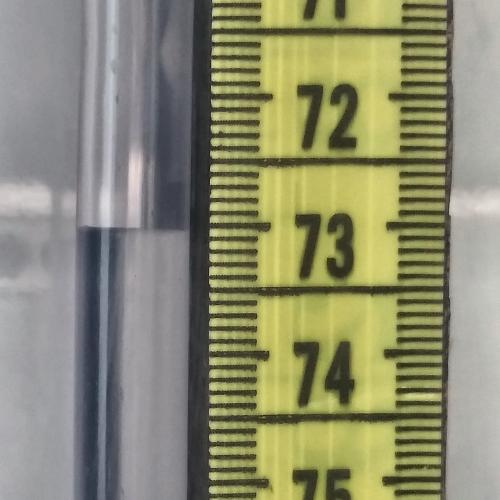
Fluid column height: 73.0 cm